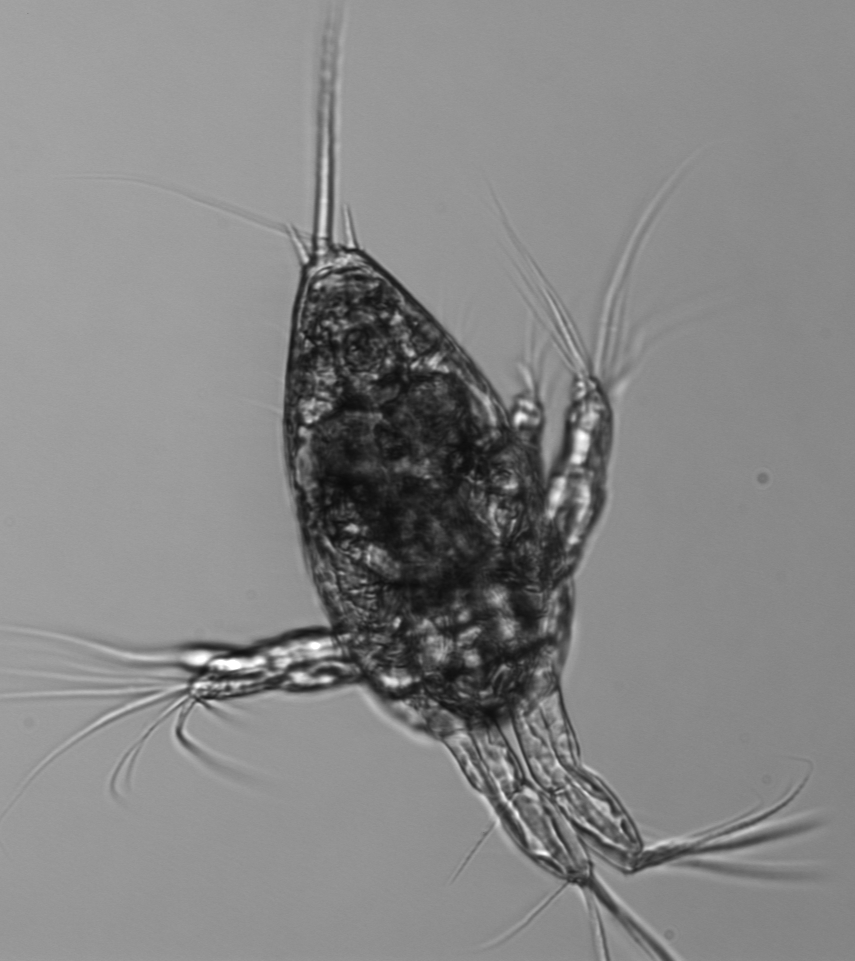
Label: Copepod_nauplii